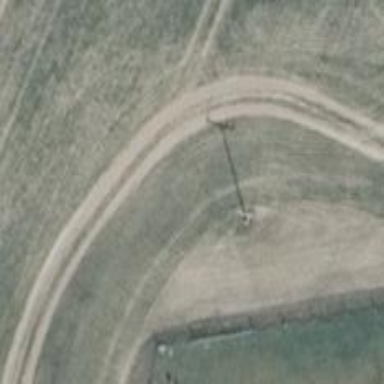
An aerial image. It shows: Minor power line with three cables.